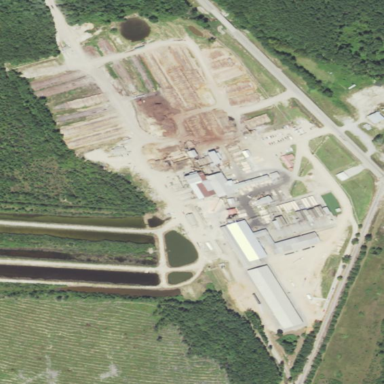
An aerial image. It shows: Industrial area with sawmill.